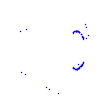
Particle: proton